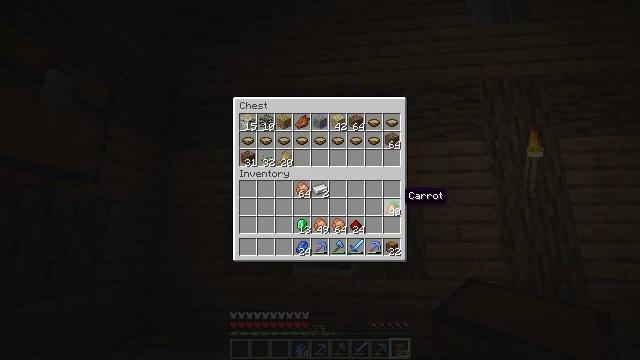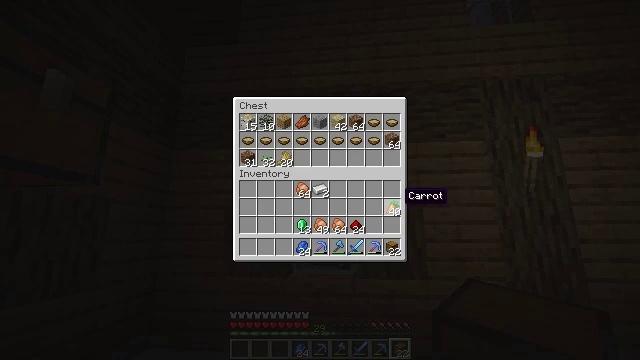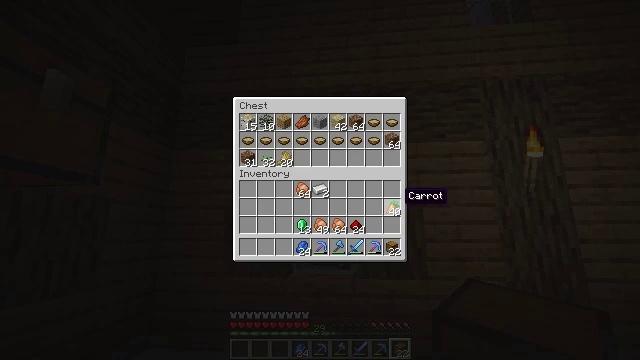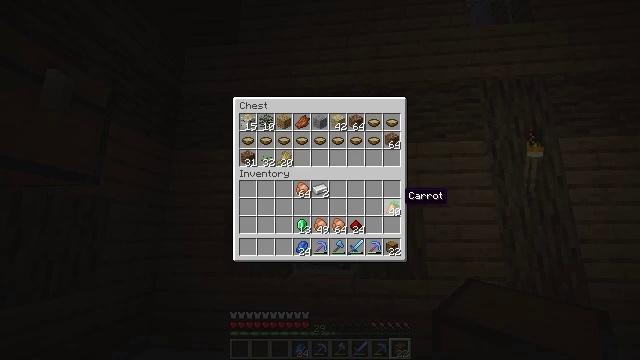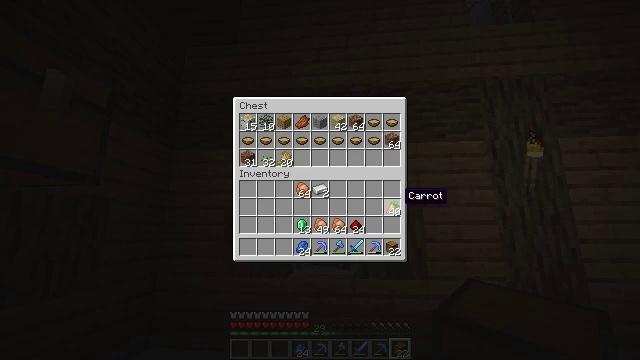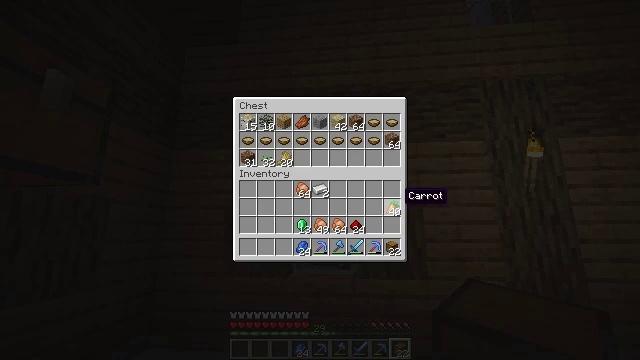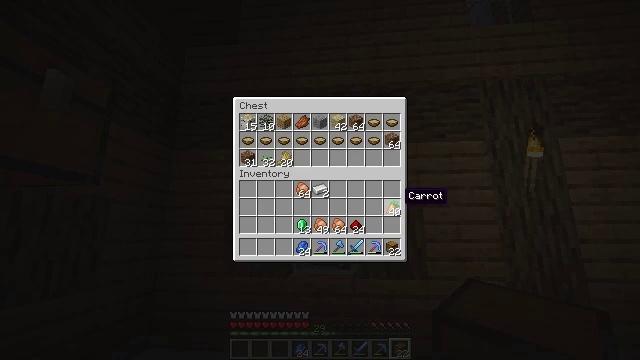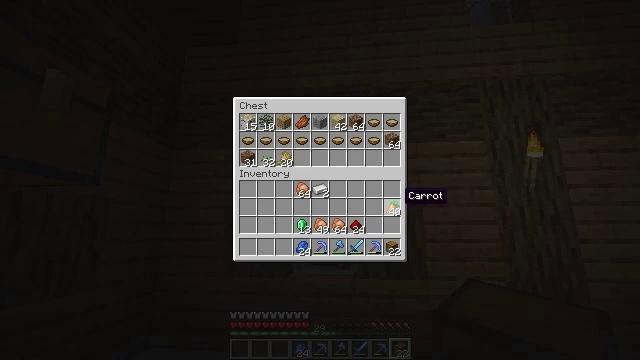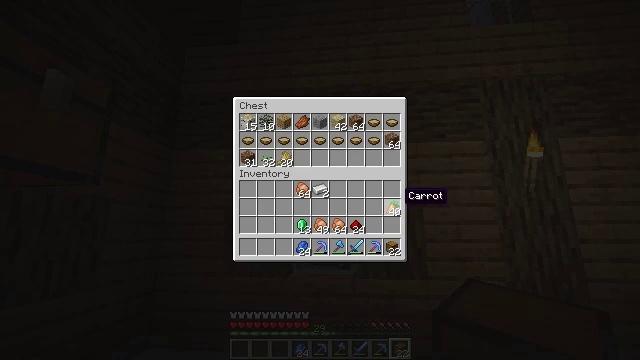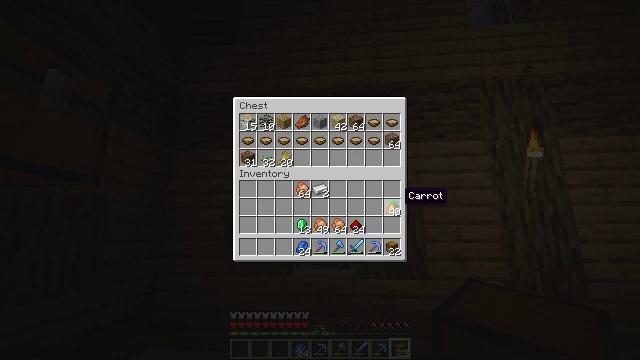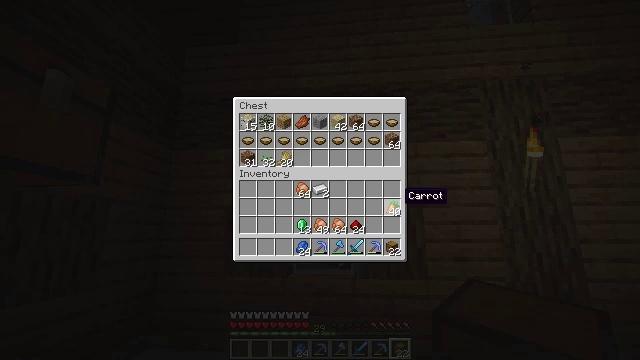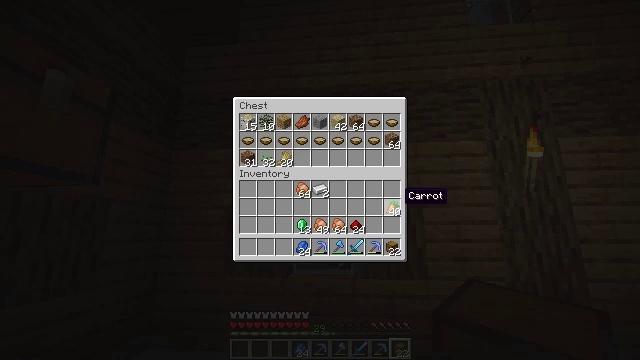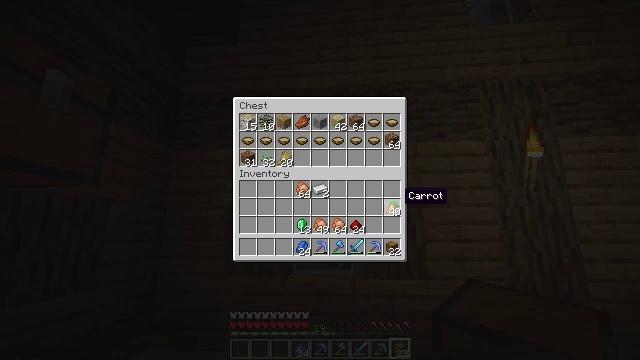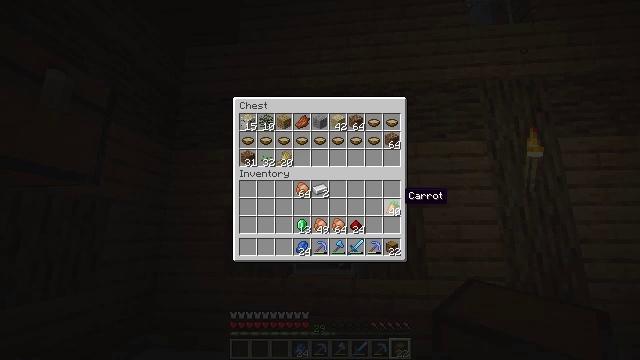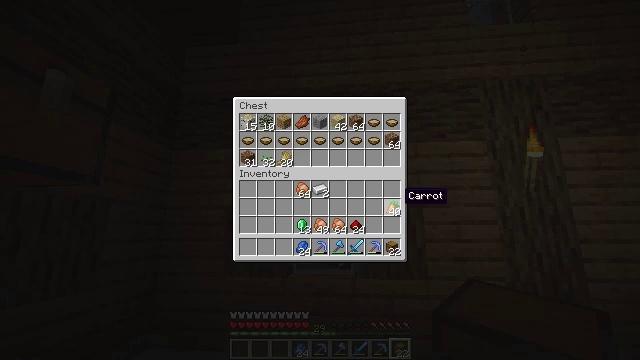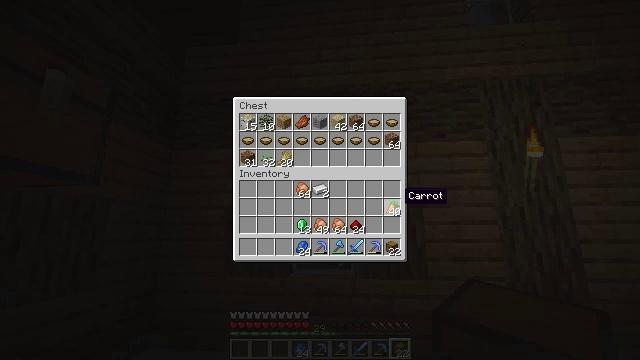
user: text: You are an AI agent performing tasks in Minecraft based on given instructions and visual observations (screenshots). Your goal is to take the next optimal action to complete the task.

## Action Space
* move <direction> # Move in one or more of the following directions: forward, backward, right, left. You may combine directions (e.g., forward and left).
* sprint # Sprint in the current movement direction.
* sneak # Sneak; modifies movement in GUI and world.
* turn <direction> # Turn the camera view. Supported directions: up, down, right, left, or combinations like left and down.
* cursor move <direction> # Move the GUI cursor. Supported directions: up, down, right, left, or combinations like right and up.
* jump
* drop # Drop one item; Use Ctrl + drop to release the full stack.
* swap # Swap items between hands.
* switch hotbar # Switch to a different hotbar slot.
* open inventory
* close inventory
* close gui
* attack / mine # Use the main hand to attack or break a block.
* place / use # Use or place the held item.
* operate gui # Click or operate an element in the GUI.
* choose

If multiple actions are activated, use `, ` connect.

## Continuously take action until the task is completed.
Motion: motion action
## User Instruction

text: Make an apple using the crafting interface.
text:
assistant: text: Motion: no_op
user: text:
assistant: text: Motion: no_op
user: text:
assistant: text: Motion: no_op
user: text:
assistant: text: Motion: no_op
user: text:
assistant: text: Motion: no_op
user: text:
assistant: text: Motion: no_op
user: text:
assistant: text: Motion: no_op
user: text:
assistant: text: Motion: no_op
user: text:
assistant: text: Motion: no_op
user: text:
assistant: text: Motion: no_op
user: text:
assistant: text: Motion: no_op
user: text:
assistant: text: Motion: no_op
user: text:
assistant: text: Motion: no_op
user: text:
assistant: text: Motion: no_op
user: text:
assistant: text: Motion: no_op
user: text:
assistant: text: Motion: no_op
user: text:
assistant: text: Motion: no_op
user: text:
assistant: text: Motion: no_op
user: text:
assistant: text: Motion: no_op
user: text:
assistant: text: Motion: no_op
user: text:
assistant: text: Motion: no_op
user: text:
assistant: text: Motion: no_op
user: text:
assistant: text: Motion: no_op
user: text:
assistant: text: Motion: no_op
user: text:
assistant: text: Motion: no_op
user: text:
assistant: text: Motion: no_op
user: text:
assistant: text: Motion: no_op
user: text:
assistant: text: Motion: no_op
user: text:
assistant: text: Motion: no_op
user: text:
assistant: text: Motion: no_op